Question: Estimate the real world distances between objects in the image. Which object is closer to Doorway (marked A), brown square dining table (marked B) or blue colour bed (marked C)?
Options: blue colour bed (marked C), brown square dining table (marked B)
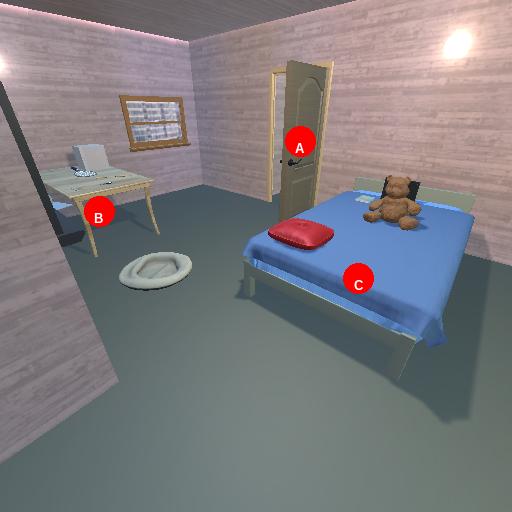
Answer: blue colour bed (marked C)